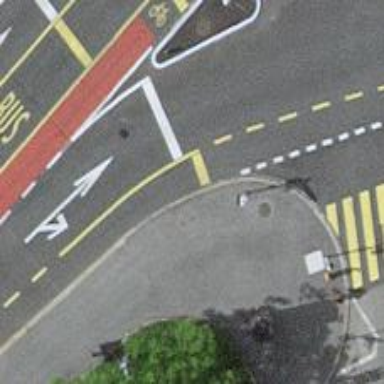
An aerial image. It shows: Road with traffic signals.